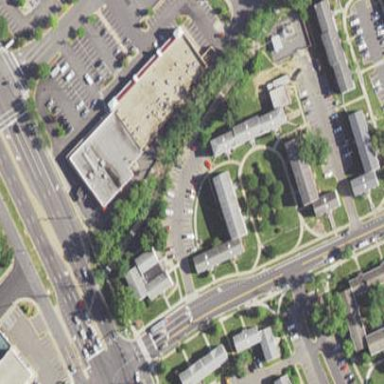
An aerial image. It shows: Retail building.